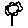
Label: flower